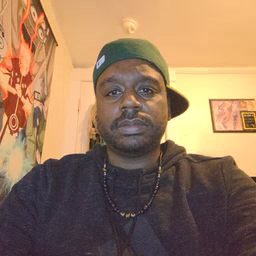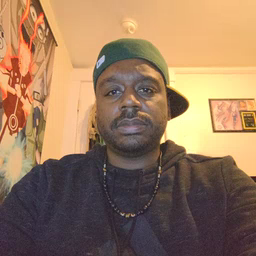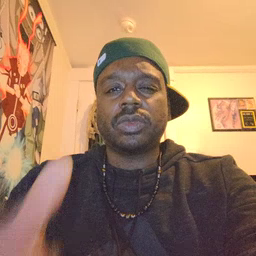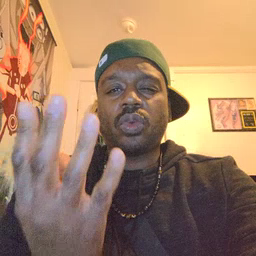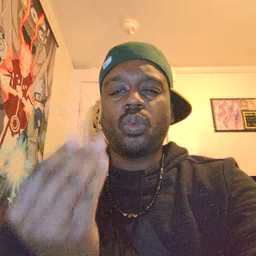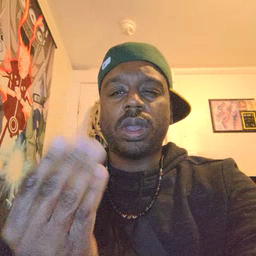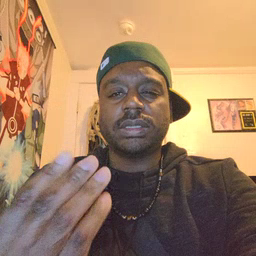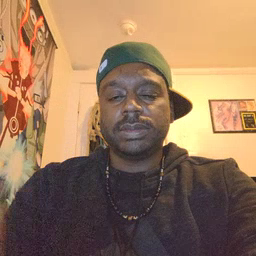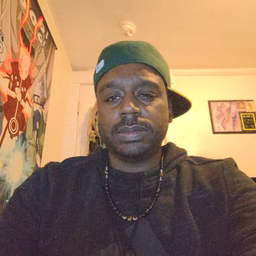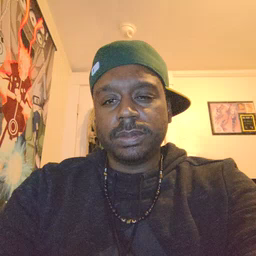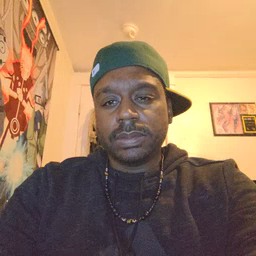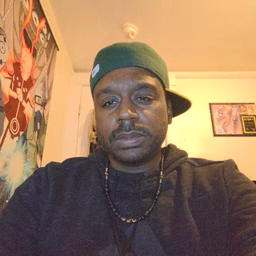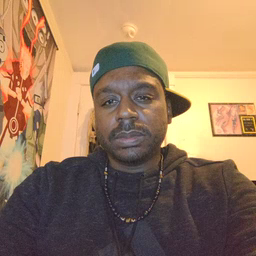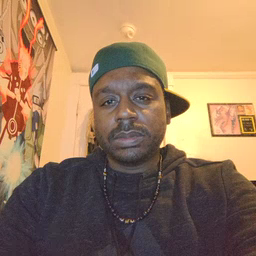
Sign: wet